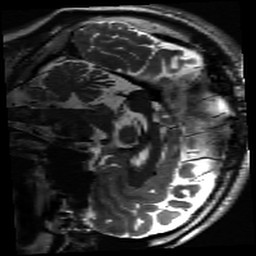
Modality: inplaneT2
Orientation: sagittal